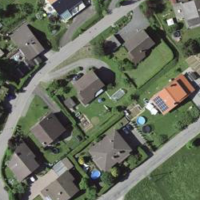
EUNIS habitat code: 54
Species observed at this site:
Cynodon dactylon
Hypericum perforatum
Bellis perennis
Senecio vulgaris
Sedum hispanicum